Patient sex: F
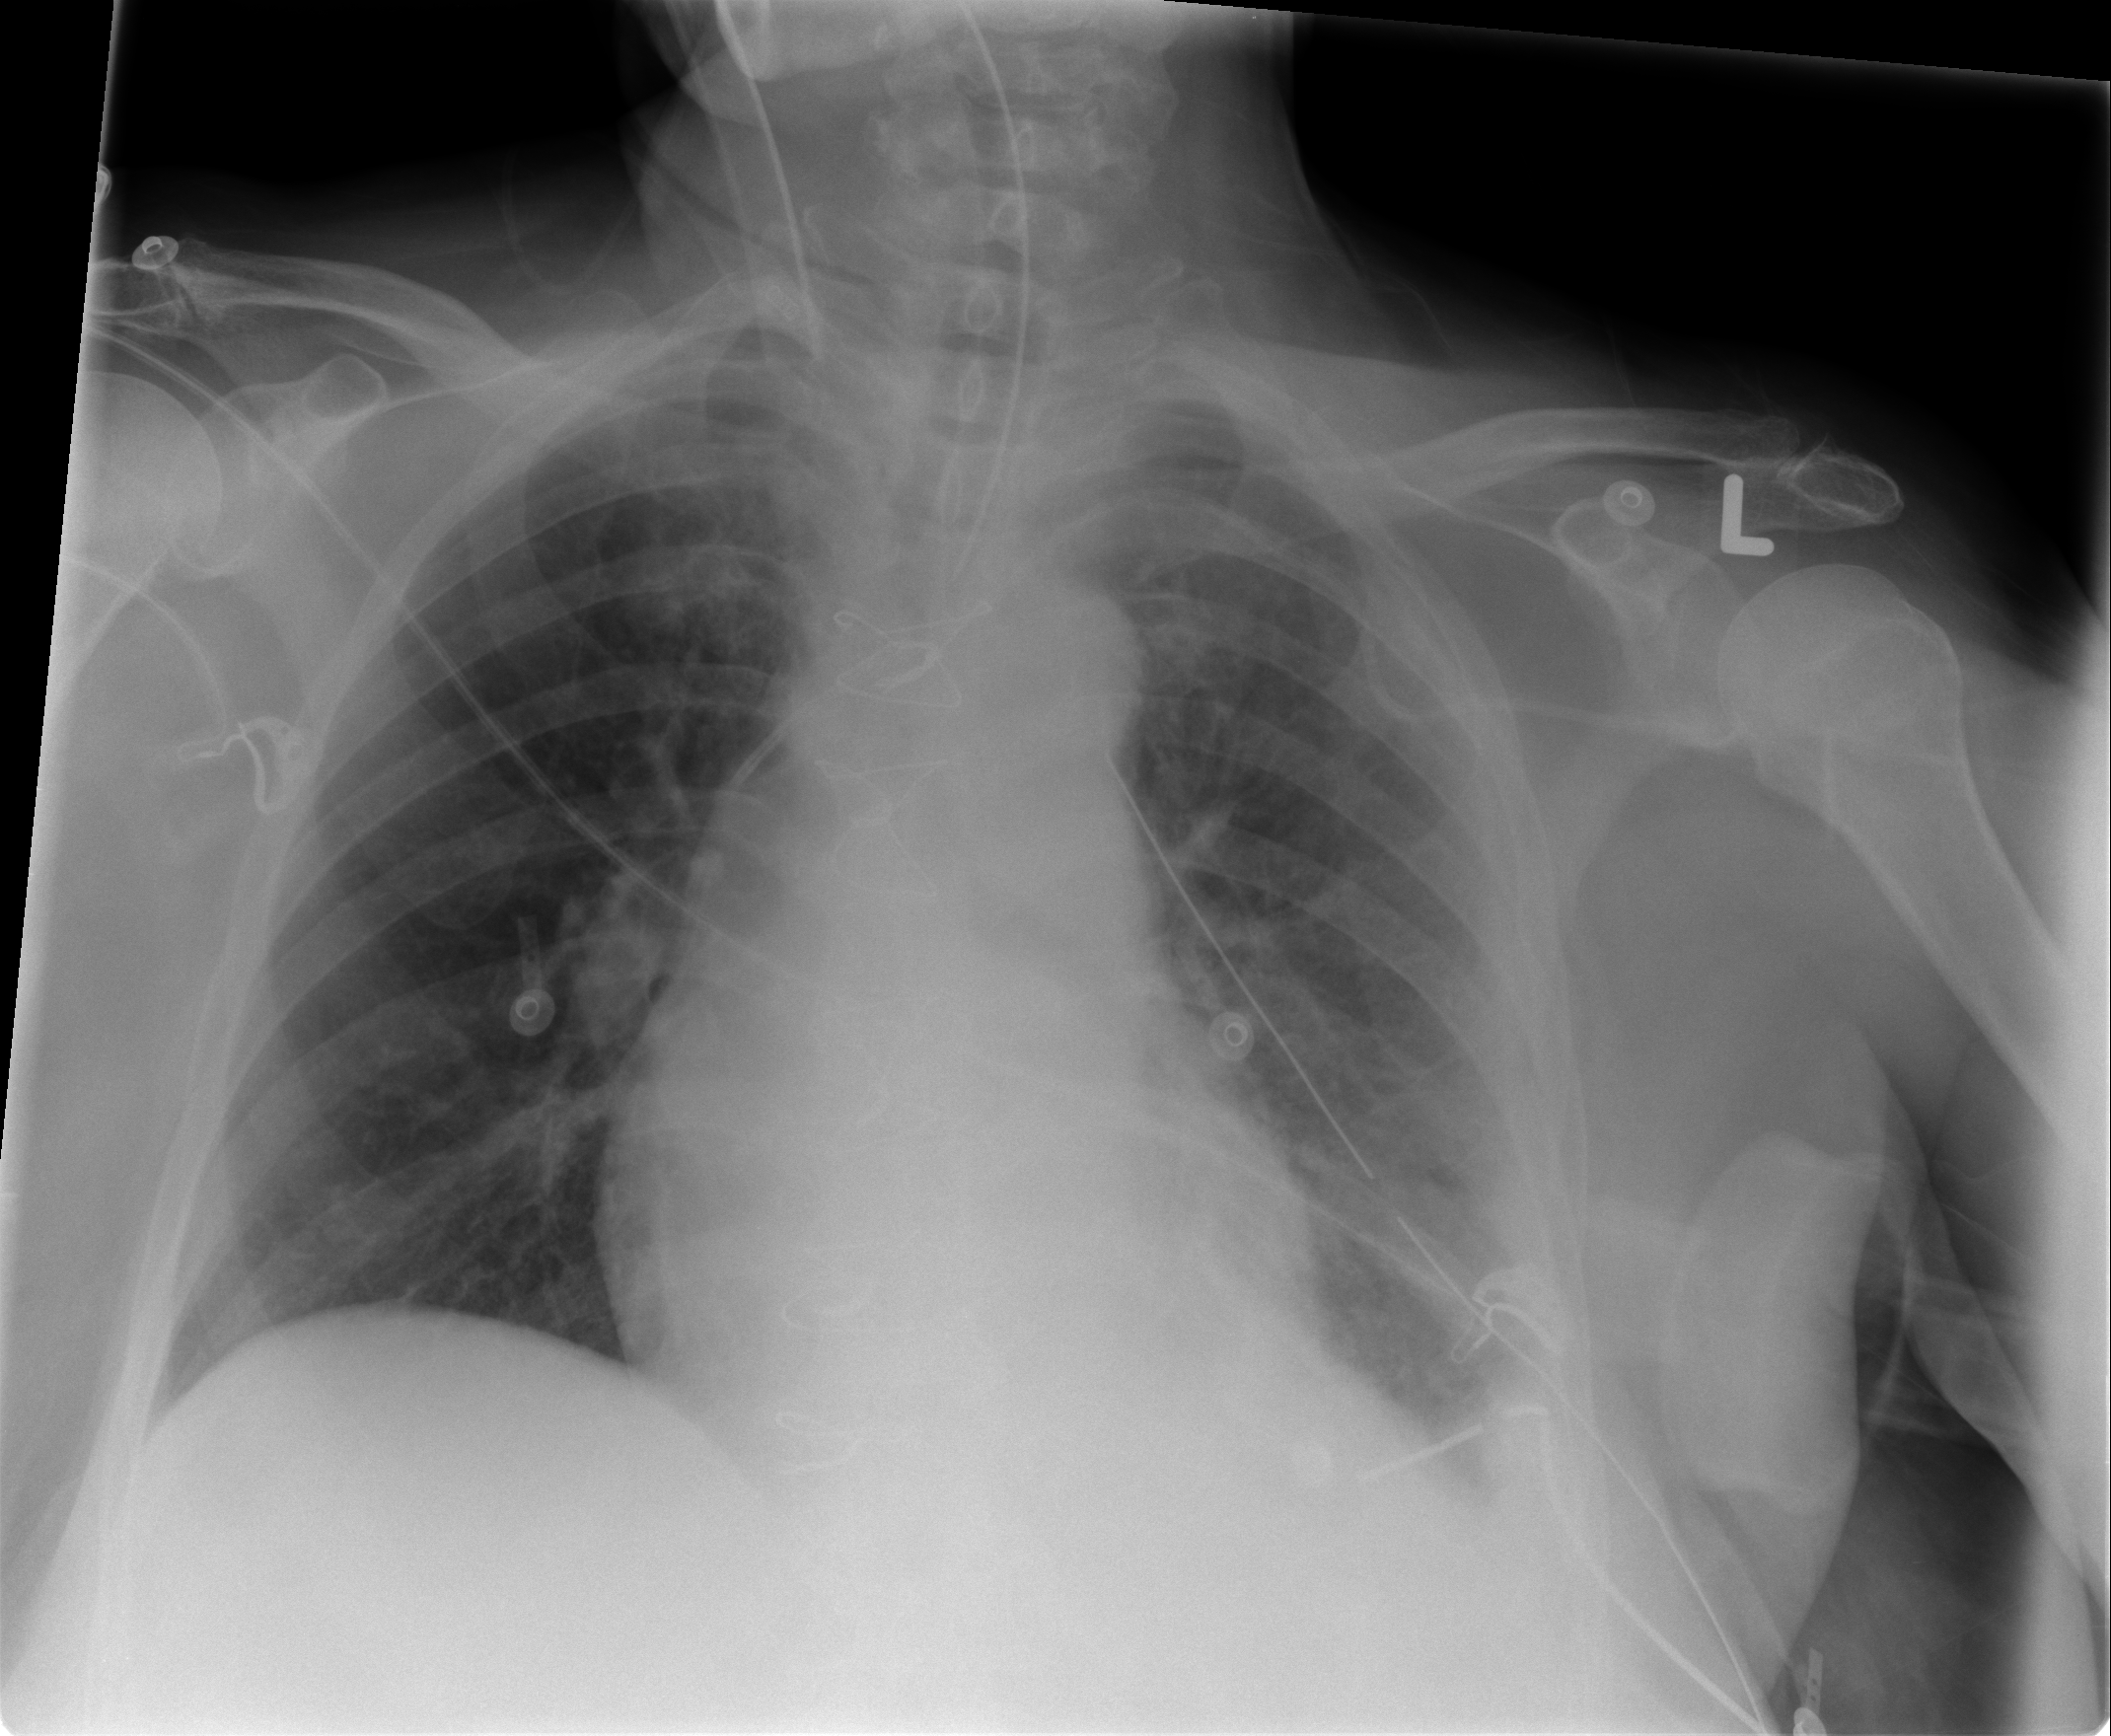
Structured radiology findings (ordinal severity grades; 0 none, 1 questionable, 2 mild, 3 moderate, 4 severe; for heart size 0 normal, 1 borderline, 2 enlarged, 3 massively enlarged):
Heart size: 1
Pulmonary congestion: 1
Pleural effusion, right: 0
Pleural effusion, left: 2
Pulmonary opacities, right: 0
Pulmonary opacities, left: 1
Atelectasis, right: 1
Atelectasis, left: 2